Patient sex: M
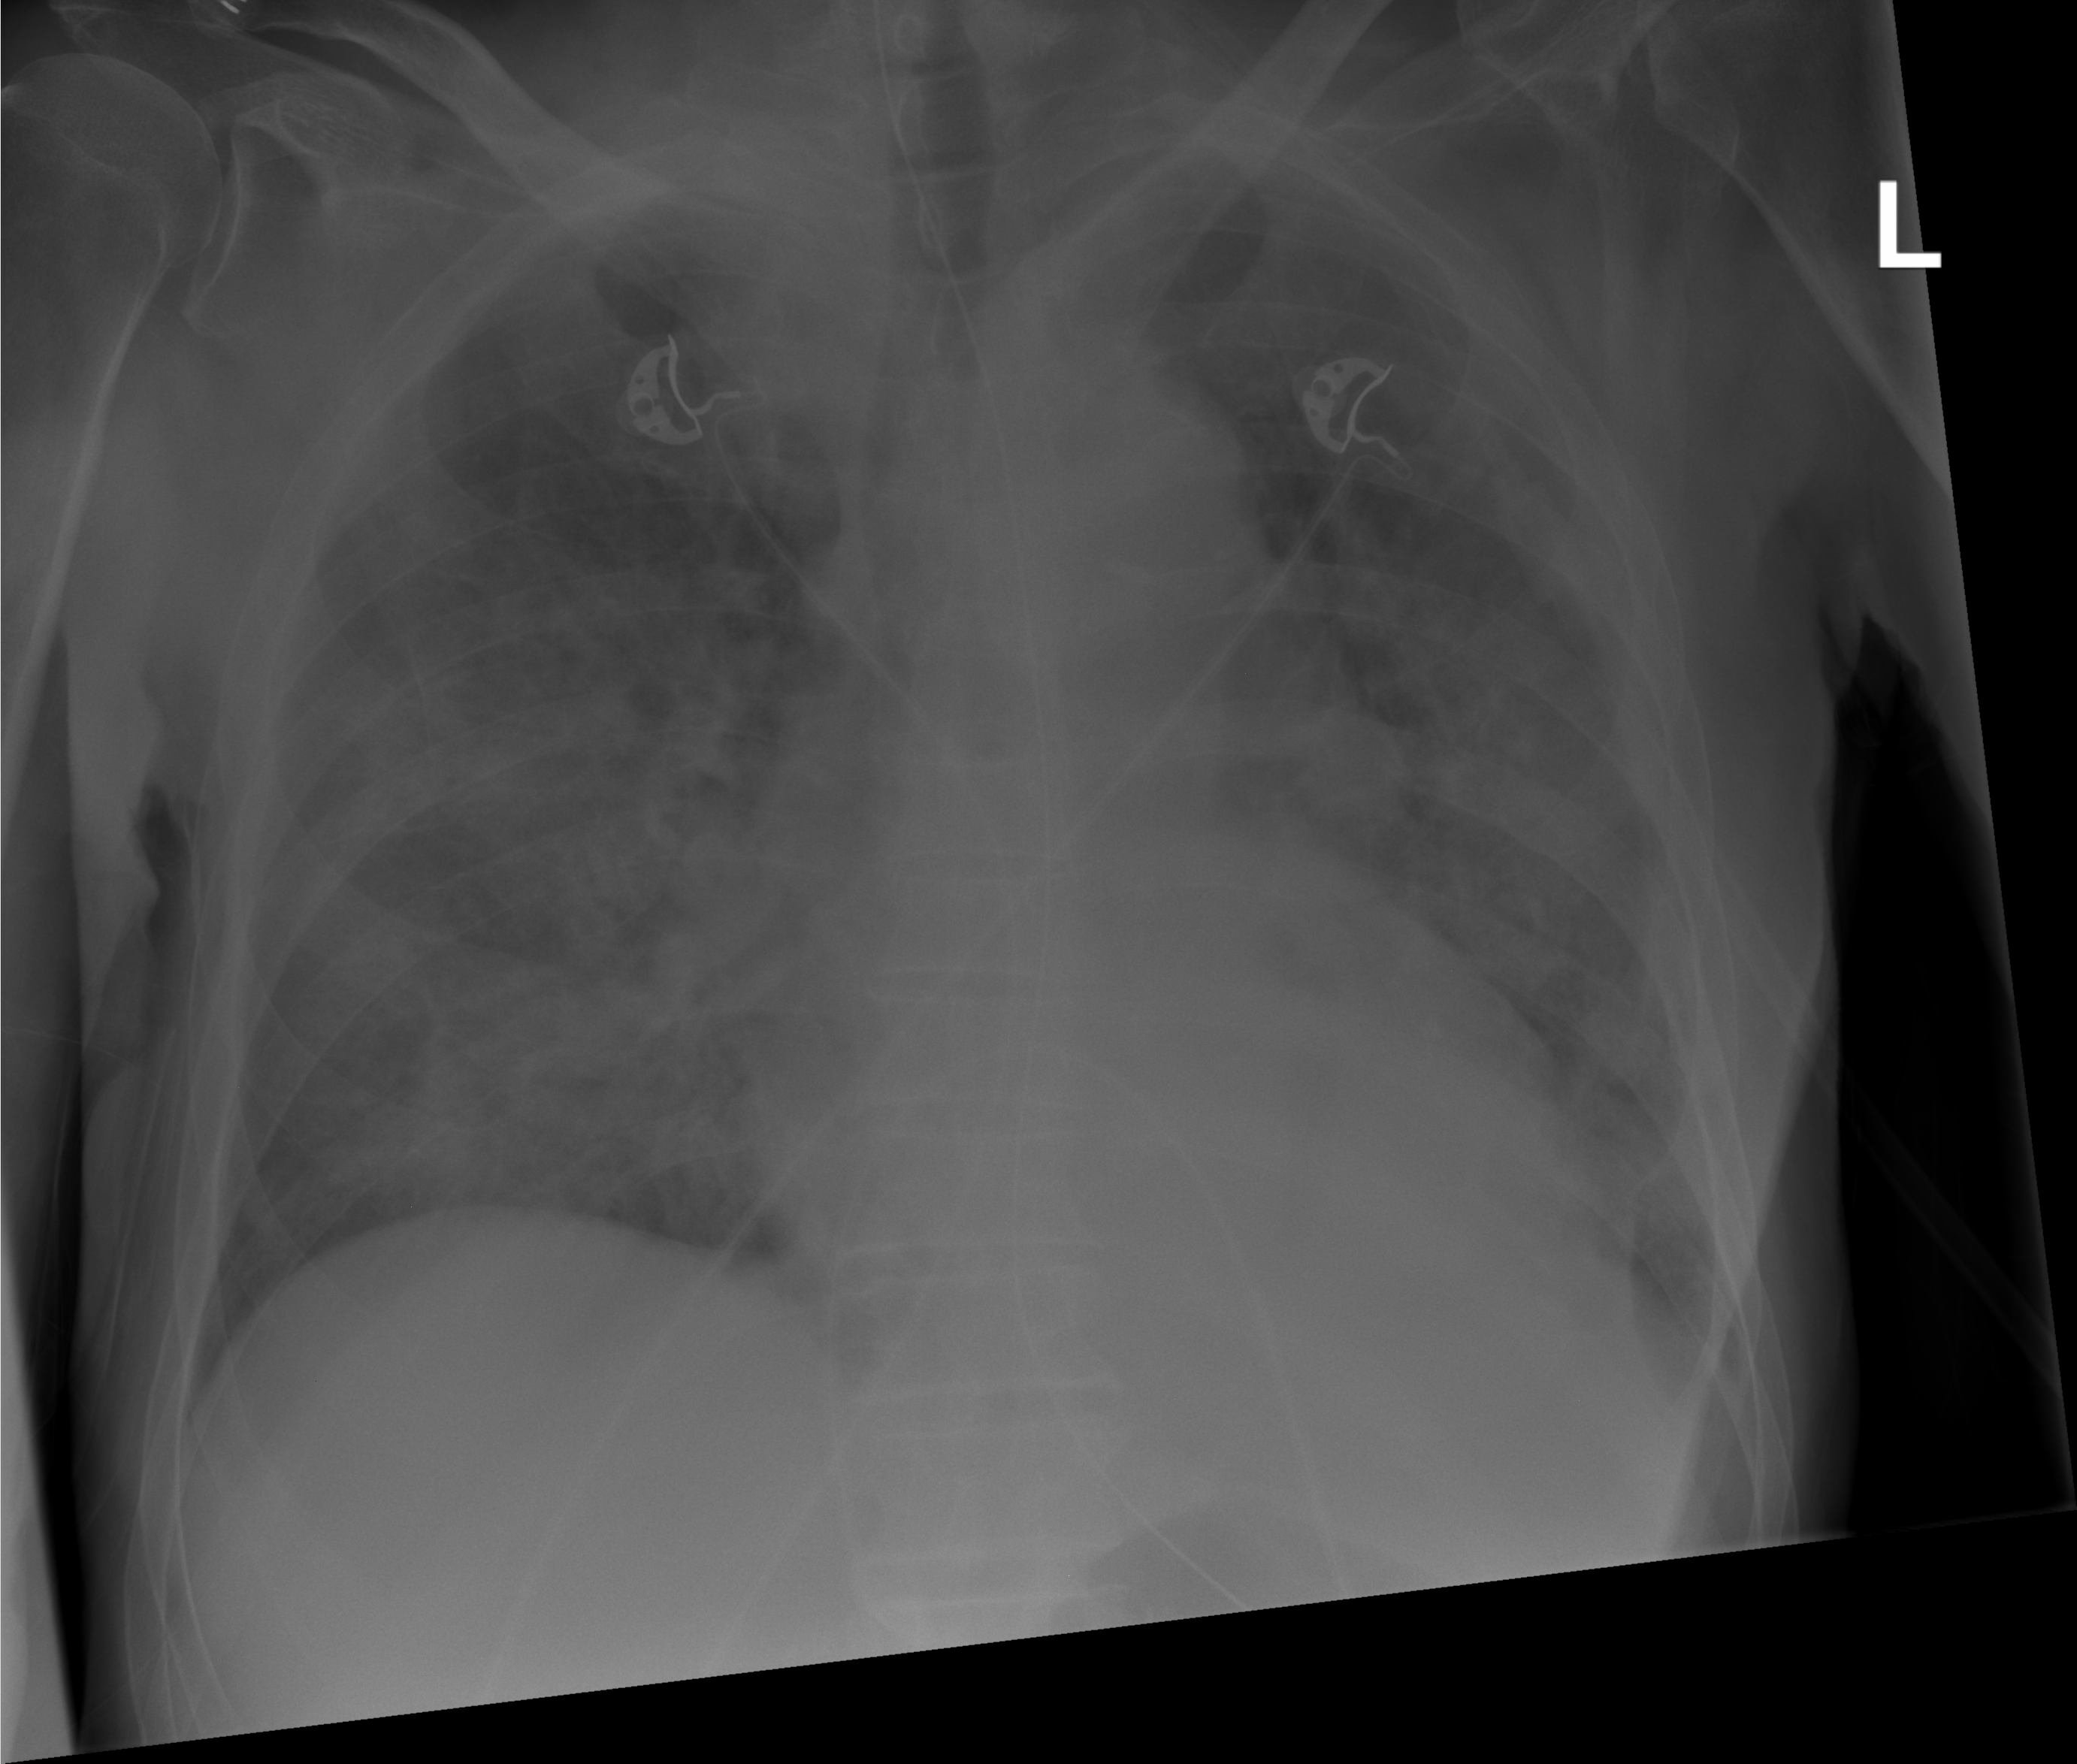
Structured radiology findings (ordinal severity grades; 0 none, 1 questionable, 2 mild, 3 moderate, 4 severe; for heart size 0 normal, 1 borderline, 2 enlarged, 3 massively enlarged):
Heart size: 2
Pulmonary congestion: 0
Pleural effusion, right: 1
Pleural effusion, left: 2
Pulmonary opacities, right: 3
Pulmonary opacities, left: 3
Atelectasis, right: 2
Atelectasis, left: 2